Question: I want that when the table is created there will be a fully functioning excel formula. If I try with "... each "=[@[Prog.]]" there will insert only the text not the formula.
P.S.: I'm new to this so, excuse me if this is basic.

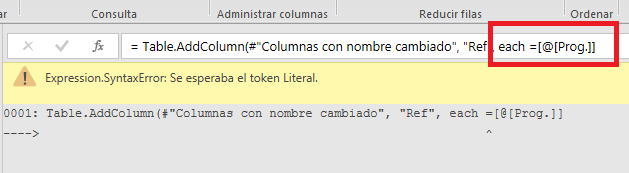
Answer: From what I understand, you create Excel formulas in Power Query and pass those to your Excel worksheet . <URL> addressed the same thing.
I tried this out by creating a table with two columns: "Column1" and "Column2", with the numbers 1 & 2 in each, respectively. Then, I loaded the table into Power Query and created a new column, "Custom", with the formula, '"=" & Text.From([Column1]) & "+" & Text.From([Column2])'. (To be clear, the '=' here is the '=' that is already populated when the new column dialog box pops up, it's additional.) Anyhow, I got this table from that formula:
<URL>
Then, when I clicked "Close and Load," my Excel worksheet was loaded with this:
<URL>
Notice it looks just like text, but in the formula bar, it looks like this:
<URL>
Notice there isn't a ''' before the '=', so it's a formula. If it were just text, it would be ''=1+2' instead of '=1+2'.
Since the cell doesn't automatically recalculate, I had to click the cell I wanted to update, and then click in the formula bar and then press enter. That gave me this:
<URL>
I tried to use F9 to manually recalculate, but it did not work.
Also... Every time I refreshed my query, my worksheet was set back to just the text-looking formula (i.e., =1+2) and I had to re-recalculate manually. That would be a real pain to have to do that for a lot of cells each time you refresh your query.
@Umut K posted a VBA-based workaround to trigger refresh all in <URL>, but I think what you are asking to do might be more trouble than you're looking for.